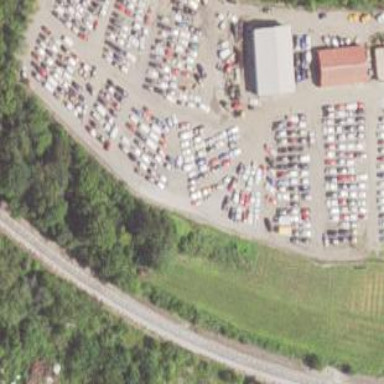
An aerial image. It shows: Scrap yard located in industrial area.